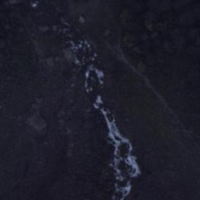
EUNIS habitat code: 48
Species observed at this site:
Astrantia major
Caltha palustris
Neottia nidus-avis
Dactylorhiza maculata
Lonicera caerulea